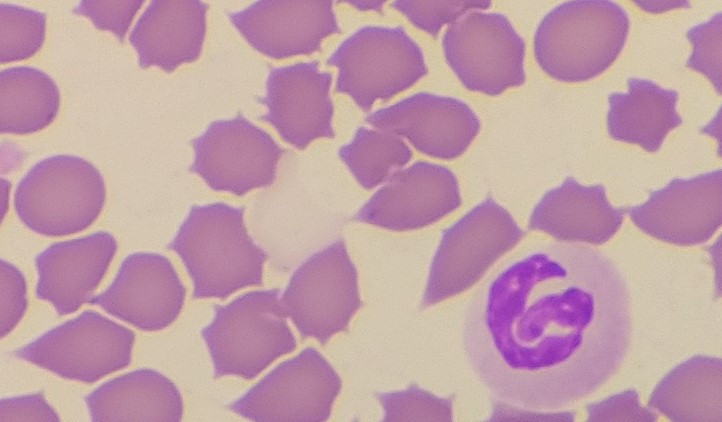
White blood cell type: Neutrophil